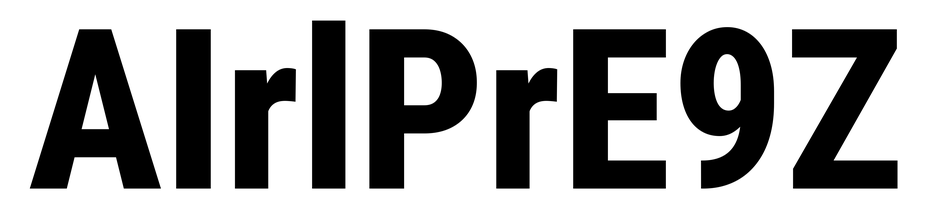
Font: Roboto_Condensed_ExtraBold